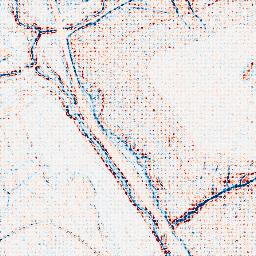
Category: edge_preserving
Decomposition family: bilateral
Decomposition parameters: d: 5
sigma_color: 100
sigma_space: 150
Upsampling method: sinc_blackman
Upsampling parameters: scale: 8
kernel_size: 8
Upsampling scale: 8